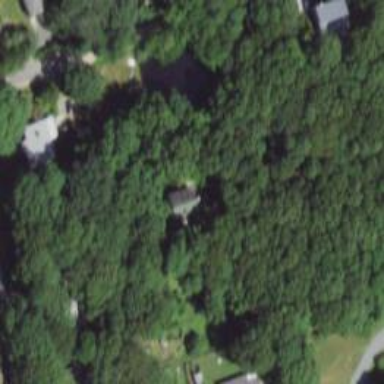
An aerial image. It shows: Driveway.